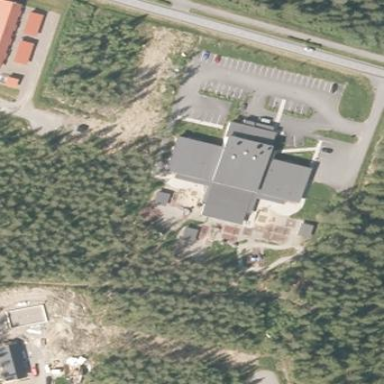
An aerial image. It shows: Kindergarten.